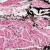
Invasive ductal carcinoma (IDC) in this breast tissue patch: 0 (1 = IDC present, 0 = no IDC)